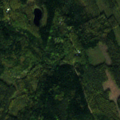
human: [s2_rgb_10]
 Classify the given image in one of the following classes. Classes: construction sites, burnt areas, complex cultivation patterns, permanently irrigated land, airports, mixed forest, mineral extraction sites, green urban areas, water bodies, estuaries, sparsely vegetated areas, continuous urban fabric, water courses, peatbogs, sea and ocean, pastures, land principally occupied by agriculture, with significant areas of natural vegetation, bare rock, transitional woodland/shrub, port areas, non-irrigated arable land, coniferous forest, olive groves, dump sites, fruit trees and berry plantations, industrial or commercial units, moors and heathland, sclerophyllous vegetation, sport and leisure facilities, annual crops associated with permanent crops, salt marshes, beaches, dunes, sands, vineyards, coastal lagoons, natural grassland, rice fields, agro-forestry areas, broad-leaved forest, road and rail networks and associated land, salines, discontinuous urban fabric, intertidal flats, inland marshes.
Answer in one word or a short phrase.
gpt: coniferous forest, mixed forest